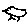
Label: bird